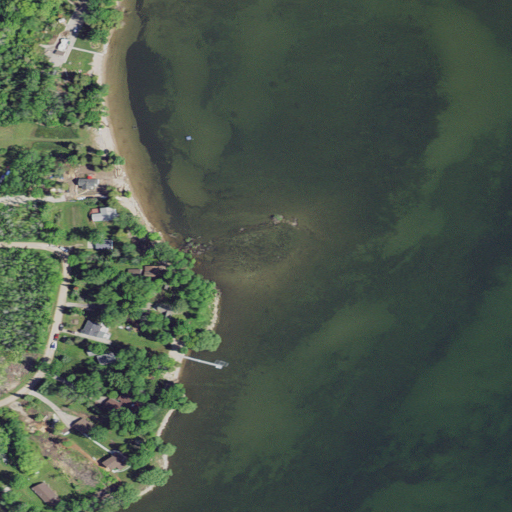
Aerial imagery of cape in Michigan named Beattie Point containing open water, woody wetlands, open development, barren land, low intensity development, herbaceous wetlands, and evergreen forest